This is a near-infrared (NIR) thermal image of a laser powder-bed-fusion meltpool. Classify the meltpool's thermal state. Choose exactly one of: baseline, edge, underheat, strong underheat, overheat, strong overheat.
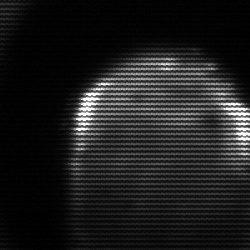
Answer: edge